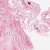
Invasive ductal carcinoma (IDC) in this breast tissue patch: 0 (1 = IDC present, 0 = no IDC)